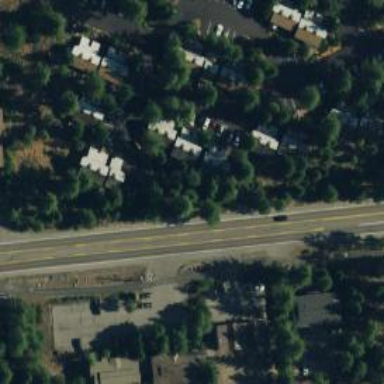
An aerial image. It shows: Primary highway with separate asphalt sidewalks.